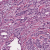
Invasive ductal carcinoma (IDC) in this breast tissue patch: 1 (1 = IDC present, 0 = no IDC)